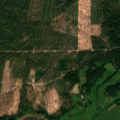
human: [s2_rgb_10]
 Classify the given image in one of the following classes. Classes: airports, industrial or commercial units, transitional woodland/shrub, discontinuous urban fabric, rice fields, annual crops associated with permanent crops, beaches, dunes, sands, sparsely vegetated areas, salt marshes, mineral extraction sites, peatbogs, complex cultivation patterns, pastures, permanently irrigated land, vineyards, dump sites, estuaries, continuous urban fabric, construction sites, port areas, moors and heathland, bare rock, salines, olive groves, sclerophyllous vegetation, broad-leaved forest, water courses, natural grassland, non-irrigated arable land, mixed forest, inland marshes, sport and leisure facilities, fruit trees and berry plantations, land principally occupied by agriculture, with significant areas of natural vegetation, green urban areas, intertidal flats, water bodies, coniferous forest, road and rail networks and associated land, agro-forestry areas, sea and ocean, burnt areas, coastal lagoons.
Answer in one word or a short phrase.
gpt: complex cultivation patterns, land principally occupied by agriculture, with significant areas of natural vegetation, coniferous forest, transitional woodland/shrub